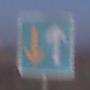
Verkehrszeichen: VorrangVorGegenverkehr
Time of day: SunriseSunset
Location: Outdoor (Nature)
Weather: Clear
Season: NotSpecified
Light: Natural